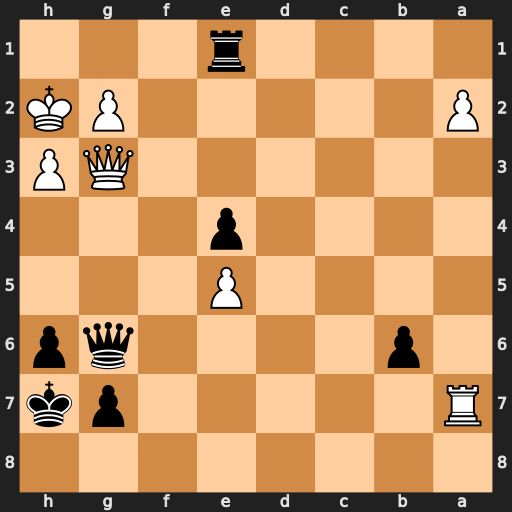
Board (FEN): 8/R5pk/1p4qp/4P3/4p3/6QP/P5PK/4r3
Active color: b
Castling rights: -
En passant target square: -
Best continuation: Rh1+ Kxh1 Qxg3